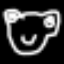
Label: frog